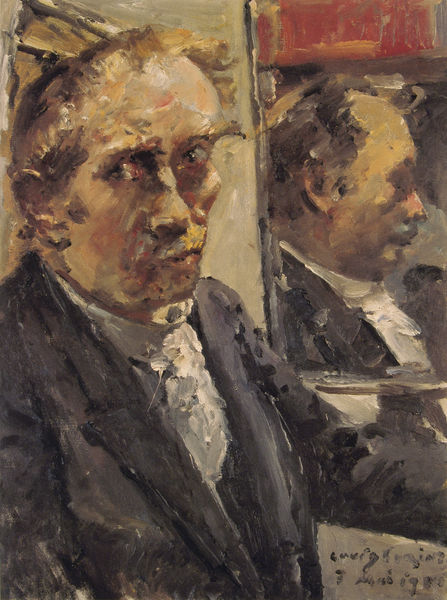
Titel: Letztes Selbstporträt
Künstler: Lovis Corinth
Standort: Zürich.
Institution: Kunsthaus
Schlagwörter: blau, gemälde, haut, mann, wasser, weiß, aquarell, gelb, grob, impressionismus, ocker, sitzen, grau, haar, hut, nase, ohr, orange, schwarz, stirn, zeichen, zeichnung, blick, rot, beige, malerei, schleife, anzug, bart, blond, hemd, jacke, schnurrbart, augen, gesicht, kragen, rahmen, bild, bildnis, portrait, porträt, signatur, spiegel, öl, spiegelung, pastos, haare, sitzend, bruststück, locken, deutschland, kopfbedeckung, schrift, spiegelbild, farben, farbe, frack, duktus, krawatte, impressionistisch, inschrift, halstuch, maler, schnauzbart, schnauzer, selbstporträt, jacket, reflexion, corinth, lovis, lovis corinth, künstler, selbstbildnis, kunst, liebermann, flecken, kravatte, selbstportrait, tonig, rollkragen, garderobe, pulli, aqua, aquarel, lebendig, jude, deutscher expressionismus, kippa, deutscher impressionismus, jüdisch, spiegelportrait, getrübt, max slevogt, tonif, 1901, kipa, rote kiste, rollkragenpulli, mjantel